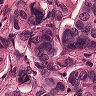
Metastatic tissue present: yes